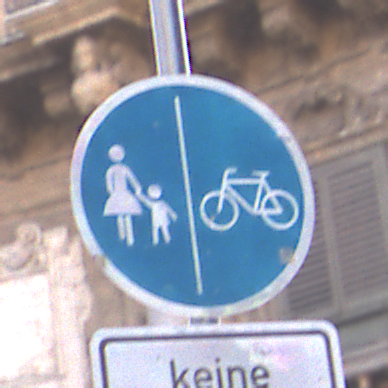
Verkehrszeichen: GetrennterRadUndGehwegRadwegRechts
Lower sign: HinweisDurchVerbaleAngabe4
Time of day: SunriseSunset
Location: Outdoor (Urban)
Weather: PartlyCloudy
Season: NotSpecified
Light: Natural